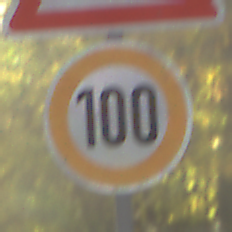
Verkehrszeichen: Geschwindigkeit100
Zusatzzeichen oben: Lichtzeichenanlage
Umgebung: Outdoor, Nature
Tageszeit: SunriseSunset
Wetter: PartlyCloudy
Licht: Natural
Jahreszeit: NotSpecified
Kontrast: HighContrast